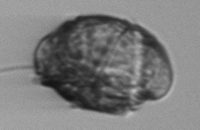
Label: Margalefidinium